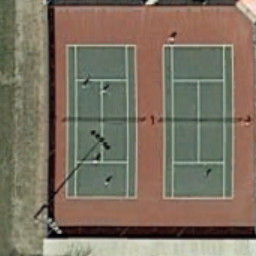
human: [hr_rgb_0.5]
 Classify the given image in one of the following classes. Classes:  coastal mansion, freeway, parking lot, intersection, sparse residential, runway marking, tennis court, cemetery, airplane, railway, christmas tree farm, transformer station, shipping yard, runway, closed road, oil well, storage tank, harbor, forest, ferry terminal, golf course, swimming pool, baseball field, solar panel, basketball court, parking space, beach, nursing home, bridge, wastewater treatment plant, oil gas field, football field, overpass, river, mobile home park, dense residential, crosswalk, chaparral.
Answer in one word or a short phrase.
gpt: tennis court